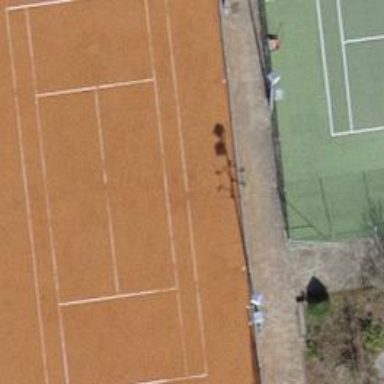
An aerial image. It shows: Tennis court in leisure pitch.